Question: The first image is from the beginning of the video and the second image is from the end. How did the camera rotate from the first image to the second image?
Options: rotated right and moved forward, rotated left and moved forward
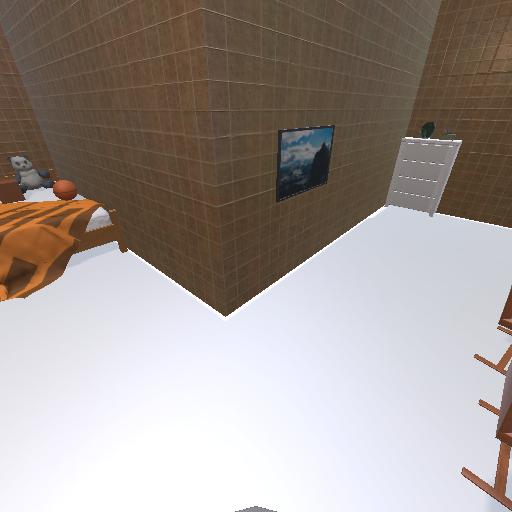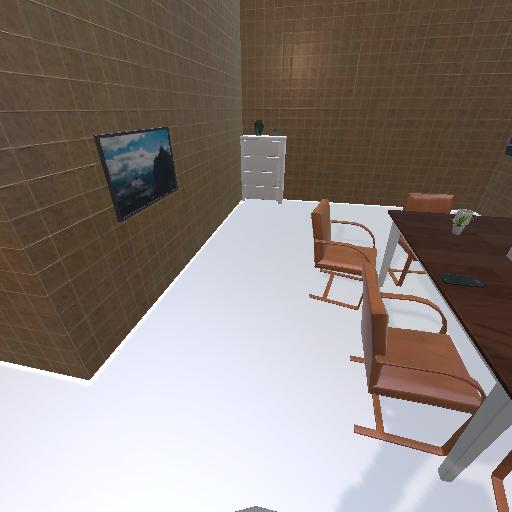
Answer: rotated right and moved forward